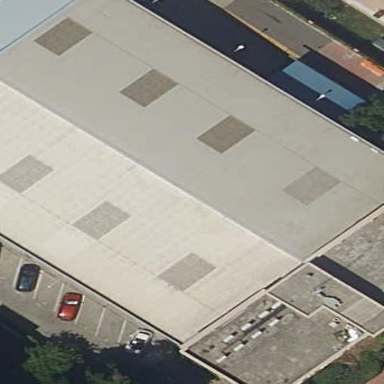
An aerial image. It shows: Industrial building.